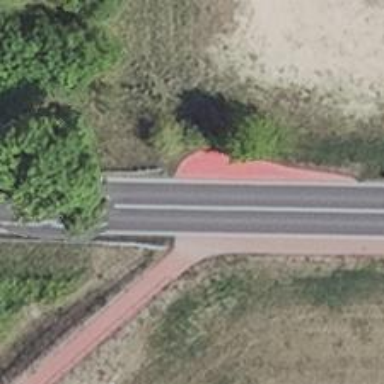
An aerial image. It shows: Footway.